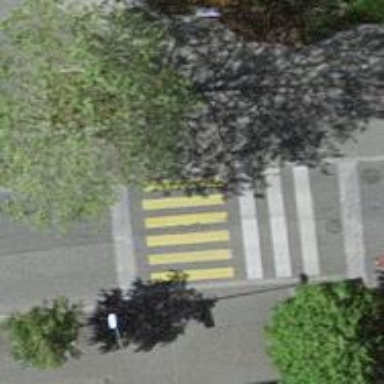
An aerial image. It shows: Uncontrolled zebra crossing on the road.